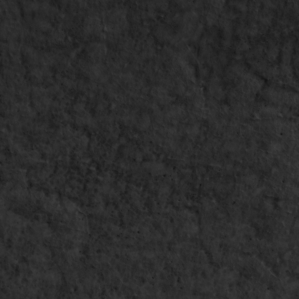
Label: non_frost